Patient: sex F, age 68
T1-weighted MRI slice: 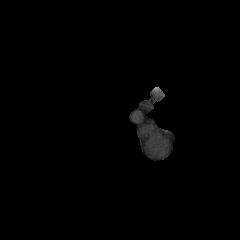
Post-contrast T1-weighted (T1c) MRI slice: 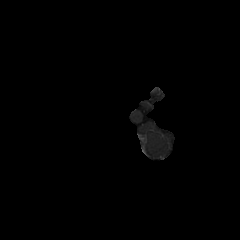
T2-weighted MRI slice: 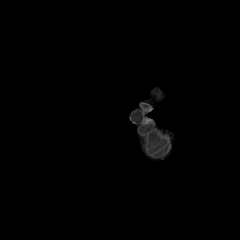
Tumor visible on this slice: no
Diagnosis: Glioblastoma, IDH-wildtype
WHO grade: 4